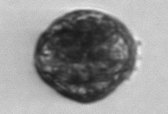
Label: Alexandrium_catenella